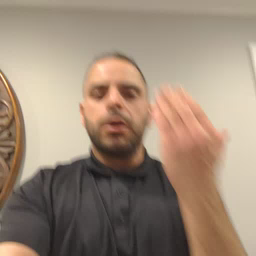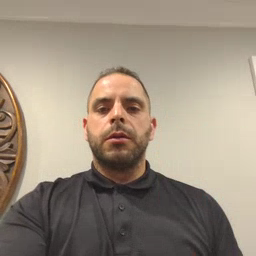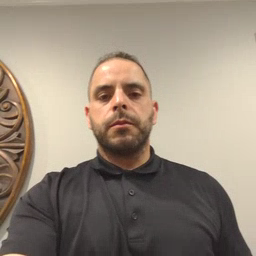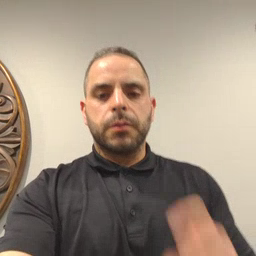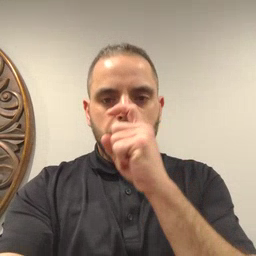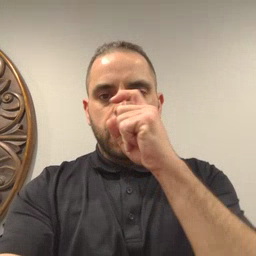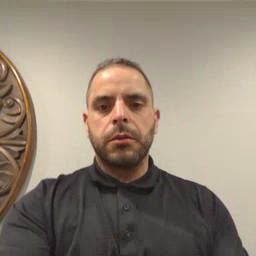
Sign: doll